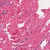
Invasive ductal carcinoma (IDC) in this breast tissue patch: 0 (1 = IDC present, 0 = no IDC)